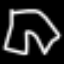
Label: pants